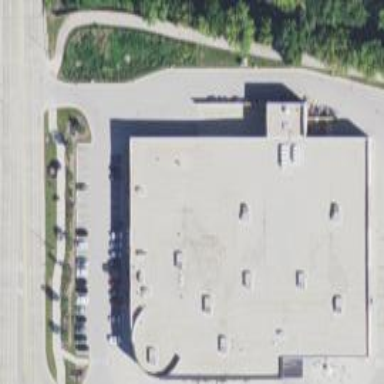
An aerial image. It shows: Retail building housing supermarket.